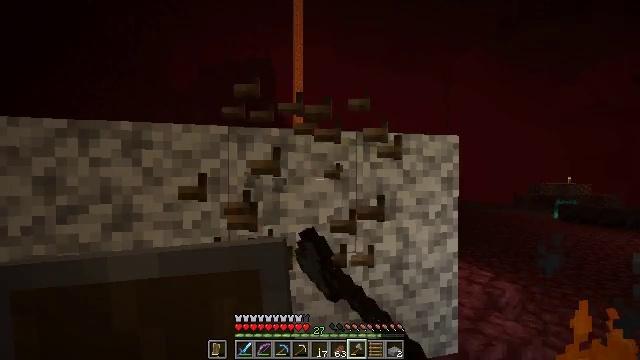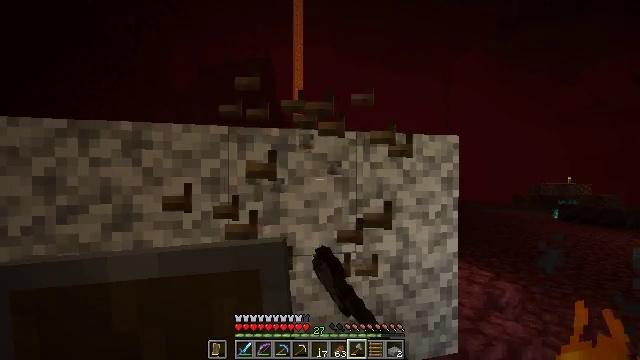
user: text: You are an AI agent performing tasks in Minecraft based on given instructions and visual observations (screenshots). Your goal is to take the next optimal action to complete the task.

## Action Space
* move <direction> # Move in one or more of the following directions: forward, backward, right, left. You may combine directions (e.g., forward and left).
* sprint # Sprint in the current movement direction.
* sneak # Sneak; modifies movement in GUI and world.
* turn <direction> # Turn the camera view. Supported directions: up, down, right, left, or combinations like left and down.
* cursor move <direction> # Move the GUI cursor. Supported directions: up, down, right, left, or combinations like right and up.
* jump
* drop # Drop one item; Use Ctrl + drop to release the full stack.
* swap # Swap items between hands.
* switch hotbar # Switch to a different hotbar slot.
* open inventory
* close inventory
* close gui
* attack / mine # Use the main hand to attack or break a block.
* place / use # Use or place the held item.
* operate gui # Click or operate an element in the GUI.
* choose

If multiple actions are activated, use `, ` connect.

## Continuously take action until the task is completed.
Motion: motion action
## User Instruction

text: Gather the ladder by attacking it.
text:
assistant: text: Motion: attack / mine
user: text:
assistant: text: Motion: attack / mine